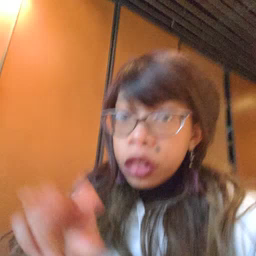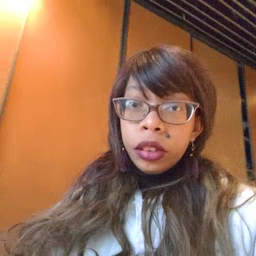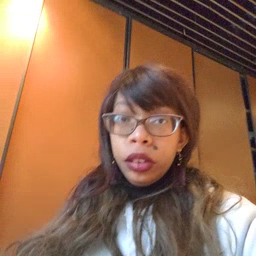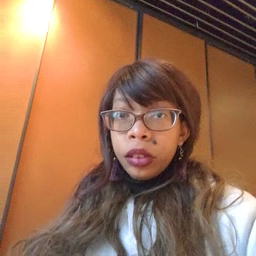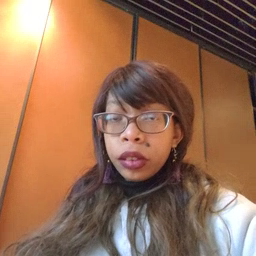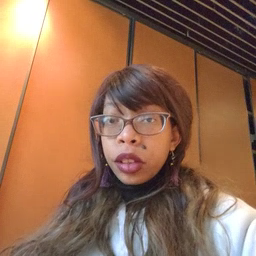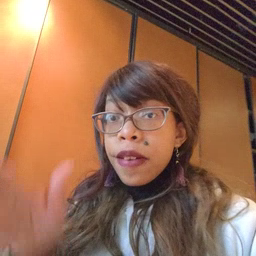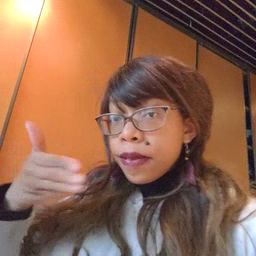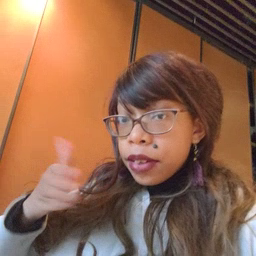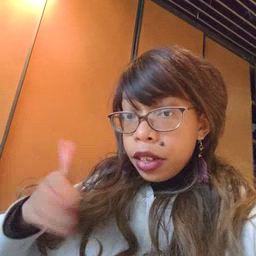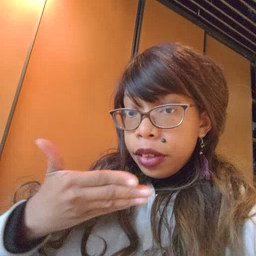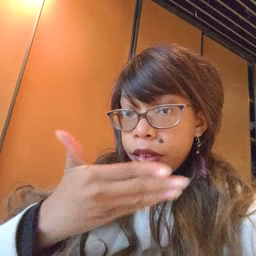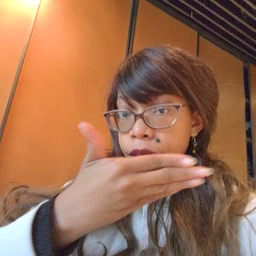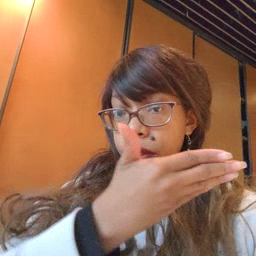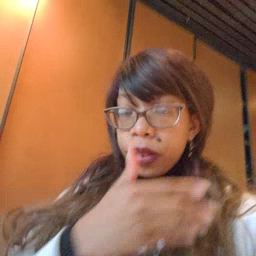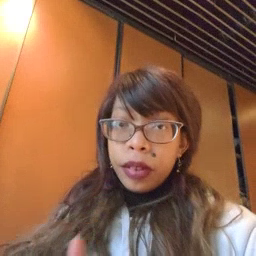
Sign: fish